Question: how do you go about adding submenu's to an existing jpopupmenu?
when you right click the jpopupmenu appears, I want to access submenus under another menu.
how do you add separators in the jpopupmenu? what about shortcut keys?
Below image describes what I want.

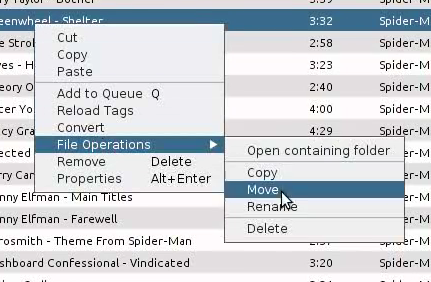
Answer: For separators, you will need <URL>.
For binding a shortcut, you will need to call <URL>.
For sub-menu, simply add a <URL>.
Note: links 4-6 are the same one